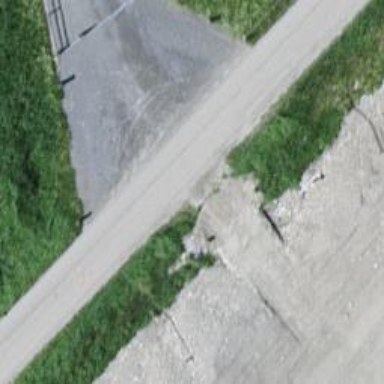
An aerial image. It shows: Asphalt track with grade1 surface.